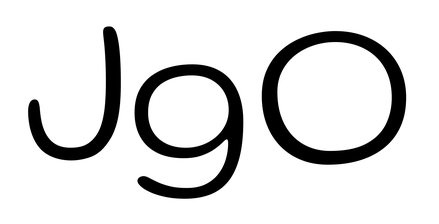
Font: Gluten_ExtraLight